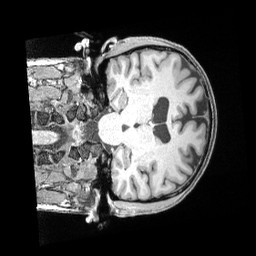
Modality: T1w
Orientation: coronal
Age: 36
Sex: female
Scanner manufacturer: siemens
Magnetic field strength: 3 T
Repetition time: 2 s
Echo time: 0.00211 s